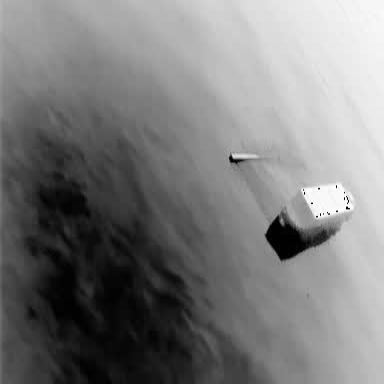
There is a fishing_boat in the infrared image.